Aerial crown-view tile of a tropical tree (Barro Colorado Island, Panama), acquired 20240813:
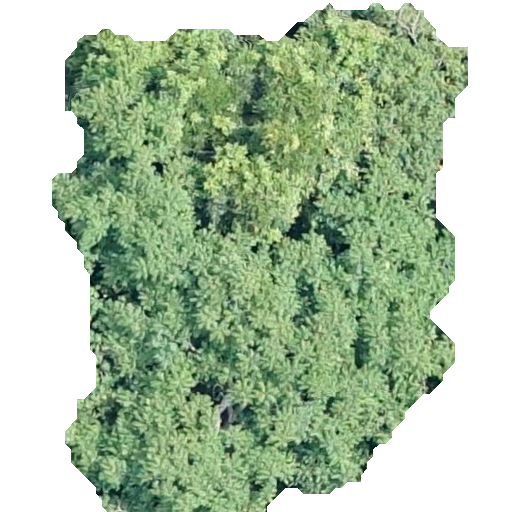
Species: Spondias radlkoferi
GBIF accepted scientific name: Spondias radlkoferi
Crown area: 255.811 m²